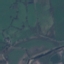
Land use / land cover class: Pasture